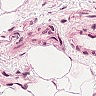
Metastatic tissue present: no